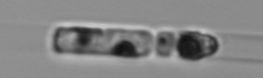
Label: Guinardia_delicatula_TAG_internal_parasite